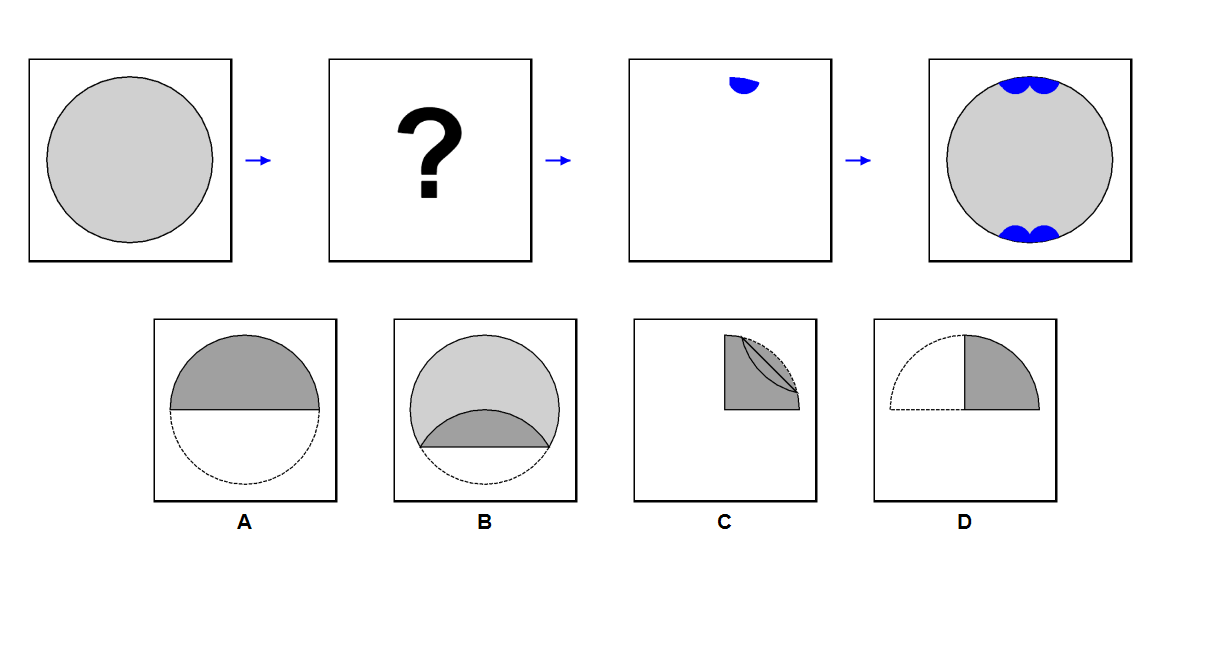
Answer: B